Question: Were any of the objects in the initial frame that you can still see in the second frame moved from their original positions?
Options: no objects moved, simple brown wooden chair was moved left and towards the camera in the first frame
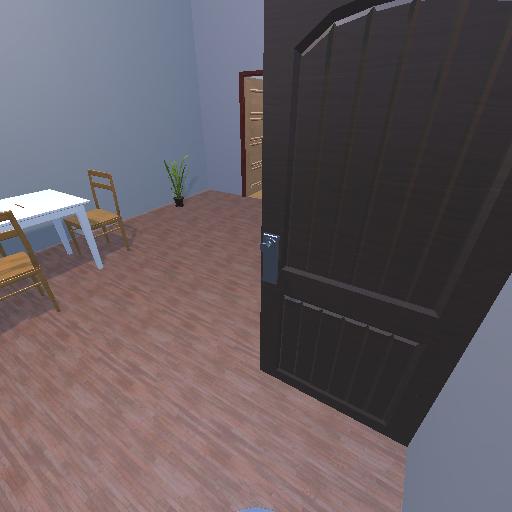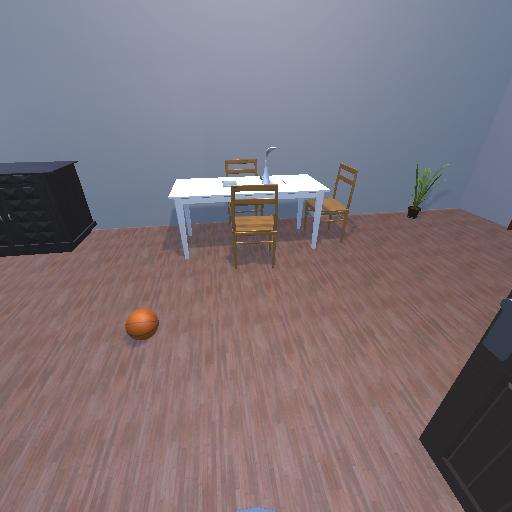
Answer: no objects moved